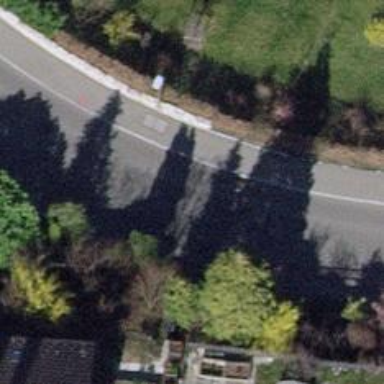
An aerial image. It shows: Asphalt sidewalk along the footway.